Question: I have a collection view, is working fine, and I have adjusted the separation for the X padding,
and it works fine,
but for the Y padding between cells, doesn't seem to adjust to NO separation
This is my code for the layout
'''
UICollectionViewFlowLayout *layoutItem=[[UICollectionViewFlowLayout alloc] init];
layoutItem.sectionInset = UIEdgeInsetsMake(0, 0, 0, 0);
'''

So how can I set the separation on top / bottom to 0px? Between cells?,
thanks!
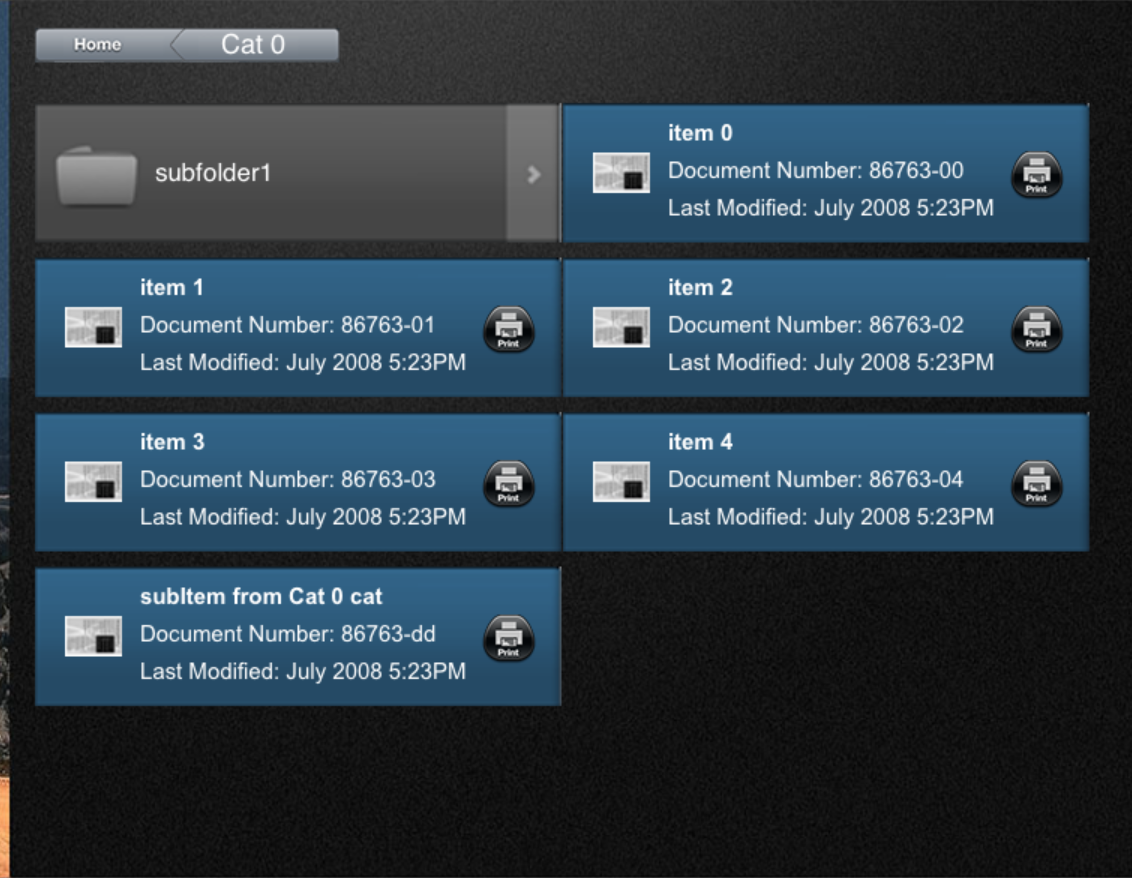
Answer: you will see only top y padding at first time.
And For showing bottom y padding you need more data that CollectionView frame height. When you scroll up collection view you will see bottom y padding.
I used collectionView like this
<URL>
When I set
'''
- (UIEdgeInsets)collectionView:(UICollectionView *)collectionView layout:(UICollectionViewLayout*)collectionViewLayout insetForSectionAtIndex:(NSInteger)section
{
return UIEdgeInsetsMake(60, 10, 50, 10);
}
'''
The output will come as First time..

When you scrolled up collectionView you will see bottom padding..

Use this for verticle line spacing between cells
'''
- (CGFloat)collectionView:(UICollectionView *)collectionView layout:(UICollectionViewLayout*)collectionViewLayout minimumLineSpacingForSectionAtIndex:(NSInteger)section
{
return 5;
}
'''
Will look like